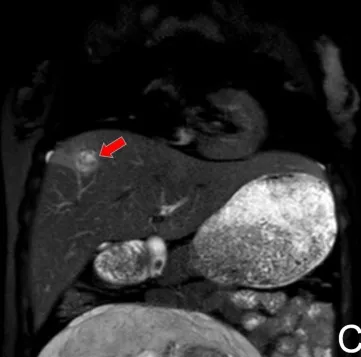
The vagina.
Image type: radiology (mri)